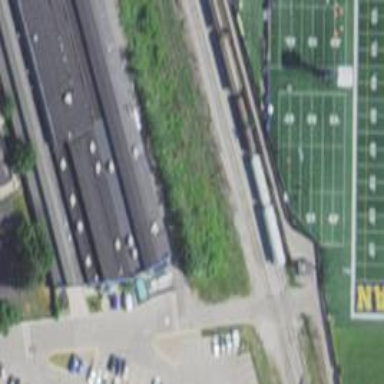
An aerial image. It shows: Railway siding for service.